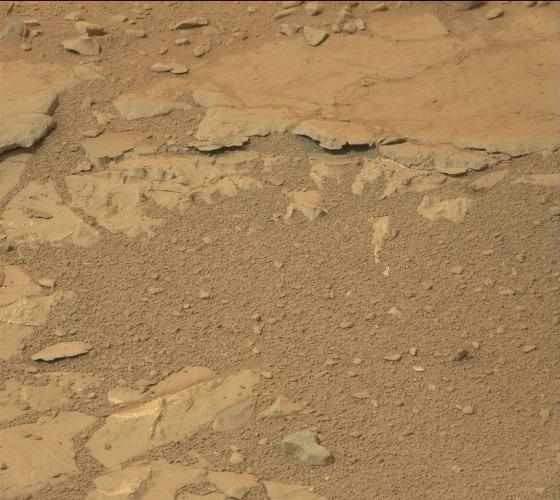
Terrain classes present: Bedrock, Gravel / Sand / Soil, Rock, Shadow